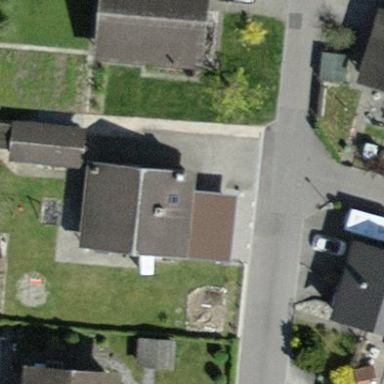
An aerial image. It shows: Detached building.